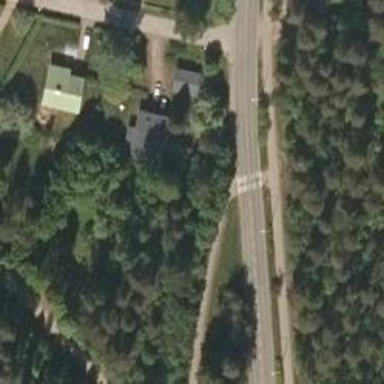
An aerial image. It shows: Asphalt cycleway with zebra crossing.